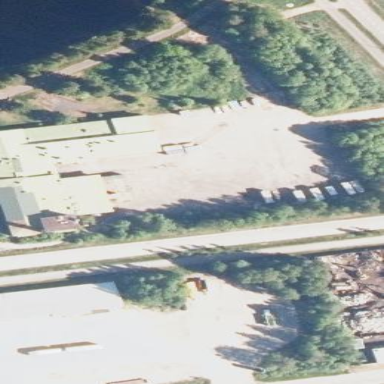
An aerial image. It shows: Industrial building.